Question: I removed the '-' from the 'word_separators' setting, and that works fine.
But + on the word 'a' still matches the "a" in 'a-b', I don't want it to do that anymore.
It's because + wraps your search with regex boundaries '', and '-' is still considered a boundary.
Is there anything I can do to now make + not consider '-' a boundary anymore.
EDIT: picture:

The "a" in 'a-b' should not be highlighted, as 'a-b' is a single variable name in this language, which is why I removed the '-' from 'word_separators'
More clarification: If I'm trying to replace all instance of the variable 'a', I don't want it matching against parts of other variables, like the "a" in 'a-b'.
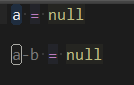
Answer: From what I can tell from some informal experimenting while answering your <URL>, the '"word_separators"' setting seems to primarily relevant when double-clicking to select words. For example, I have the following words in a file:

and my 'word_separators' list is './\()"'-:,;<>~!@#%^&*|+=[]{}'~?$', so it includes '-' and '/' but not '_'. If I put my cursor in the first 'foo' (without selecting the whole word first) and hit , I get

and if I continue hitting for several more times, I get

so only the "individual words" are selected - 'foo_bar' is not, nor is 'foobar'. However, if I set 'word_separators' to '.\()"':,;<>~!@#%^&*|+=[]{}'~?$' (removing '-' and '/') I get the same results when hitting repeatedly:

'-' and '/' are still treated as word separators, even though I removed them from the list. If I add '_' to the 'word_separators' list, the results are the same, and only one obvious conclusion can be drawn: 'word_separators' is ignored by ('find_under_expand').
---
However, the 'word_separators' list used when double-clicking to select a word. With the list like this: '.\()"'_:,;<>~!@#%^&*|+=[]{}'~?$' (missing '-' and '/', but with '_'), double-clicking on 'foo' in each word in turn gives the following:

Interestingly, double-clicking on the very first 'foo' gives

indicating that the "box" highlighting of similar selections is not paying attention to 'word_separators'.
---
When using 'Find -> Find...' to search, 'word_separators' is ignored. When nothing is selected and 'foo' is entered into the search box (non-regex search), the following matches are highlighted:

This is the same regardless of whether '-', '/', and/or '/' are in 'word_separators' or not.
If '"Whole Word"' is set in the options, the results are a bit different, but again they don't change regardless of whether '-', '/', and/or '/' are in 'word_separators':

---
## TL;DR
So, the conclusion is that 'word_separators' is only in effect when double-clicking to select a word. Using a 'Find' dialog or ('find_under_expand' command) relies on some internal separator list, which apparently can't be altered (see <URL>.
---
### A little bit more
Some info I forgot to add earlier: 'word_separators' is also used by some plugins for various sorts of things, such as creating/modifying/otherwise working with selections, doing programmable completions, find and replace, and other sorts of stuff.